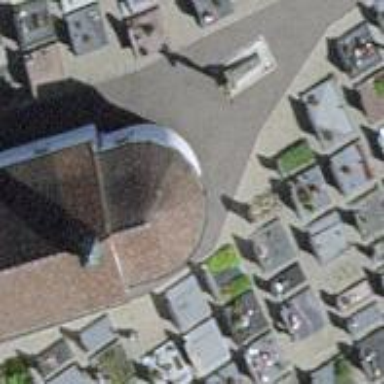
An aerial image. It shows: Chapel that serves as place of worship.